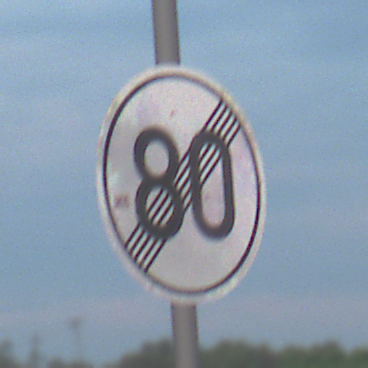
Verkehrszeichen: EndeGeschwindigkeit80
Umgebung: Outdoor, Nature
Tageszeit: SunriseSunset
Wetter: PartlyCloudy
Licht: Natural
Jahreszeit: NotSpecified
Kontrast: LowContrast